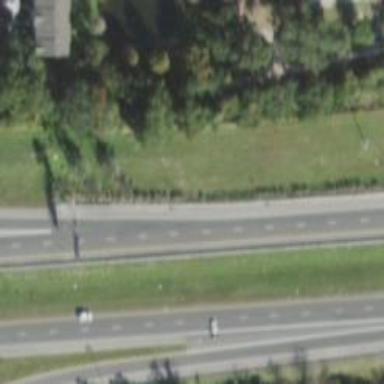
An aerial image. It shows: Motorway junction.